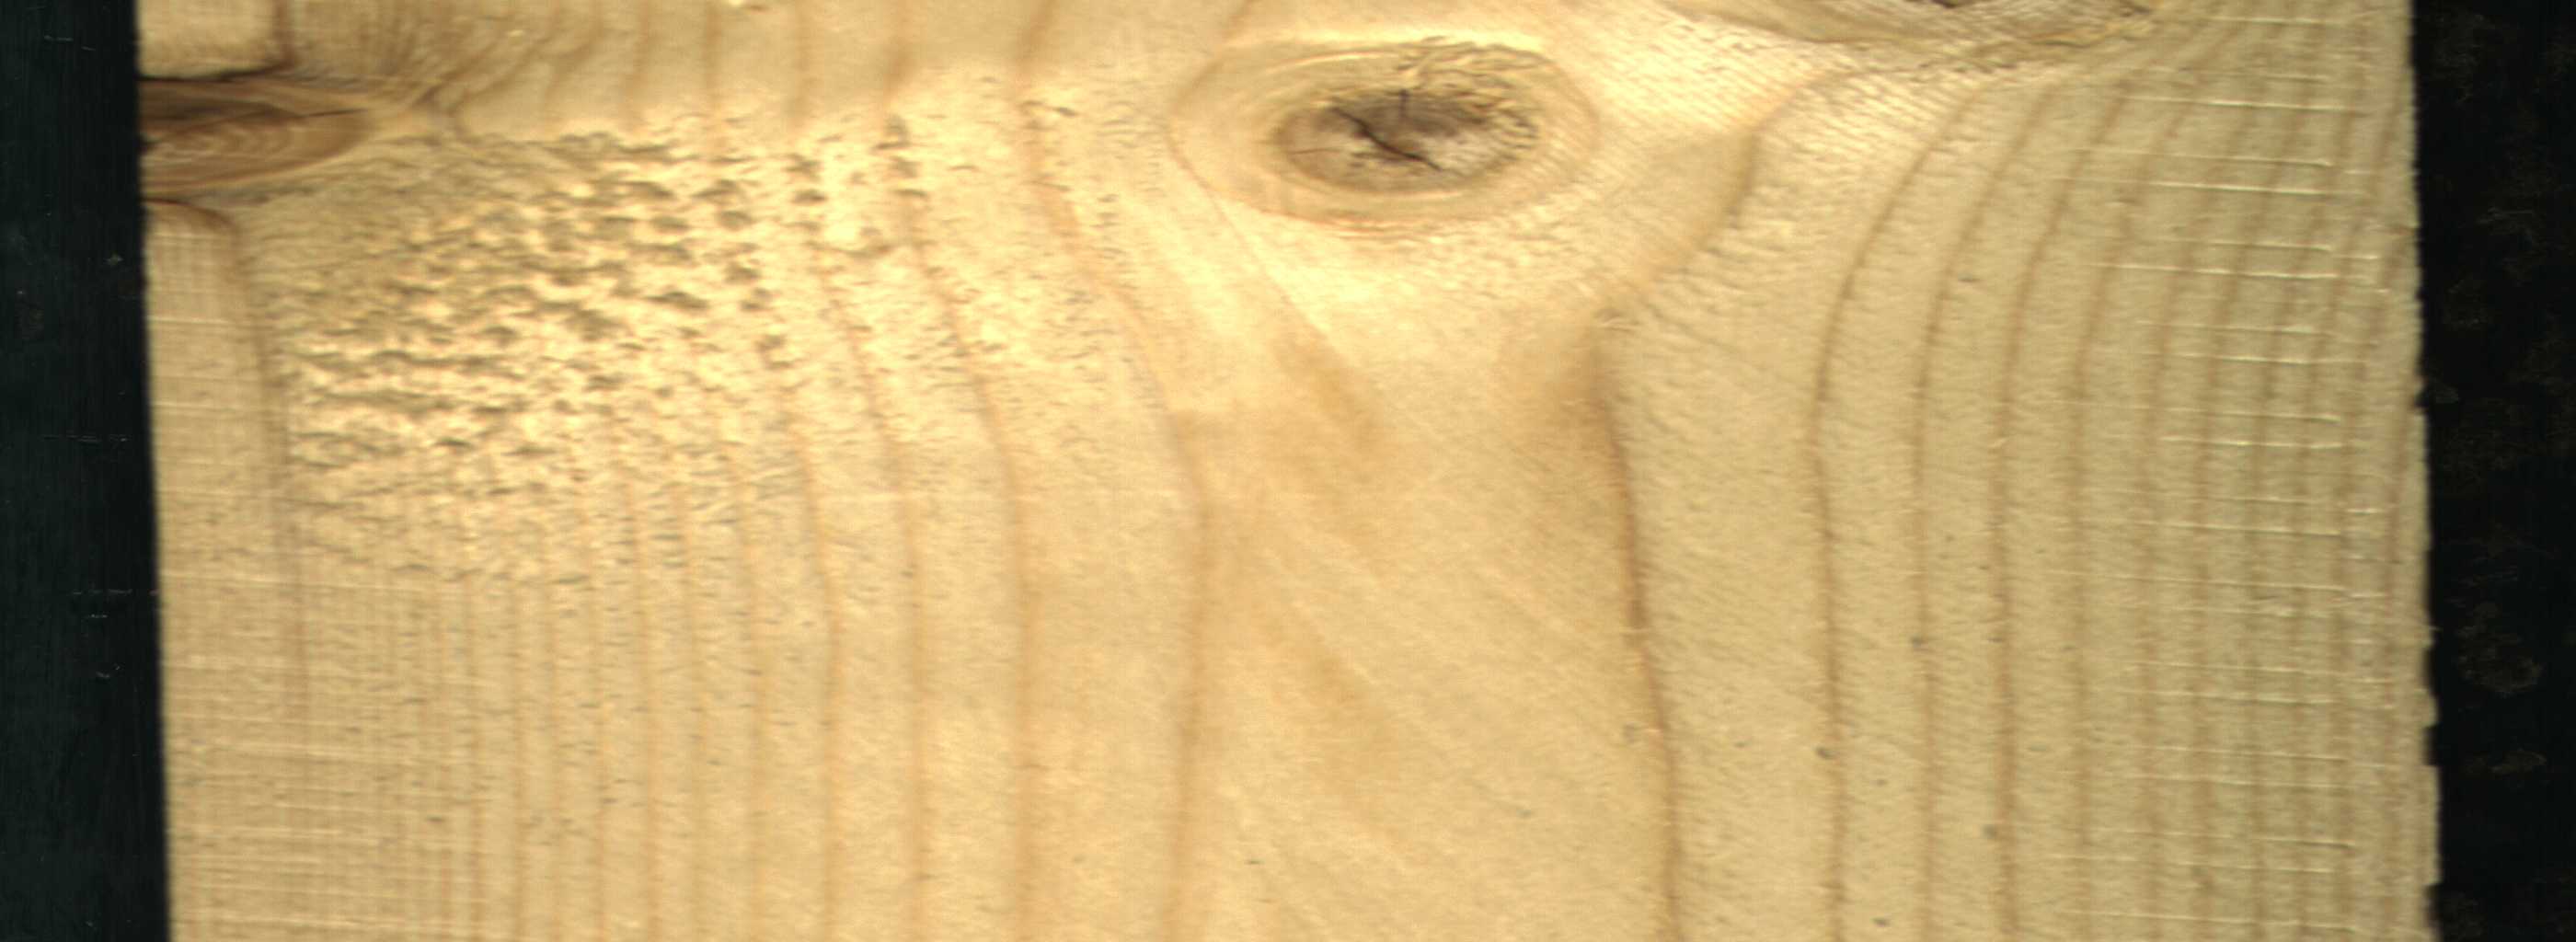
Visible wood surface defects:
knot_with_crack
Dead_Knot